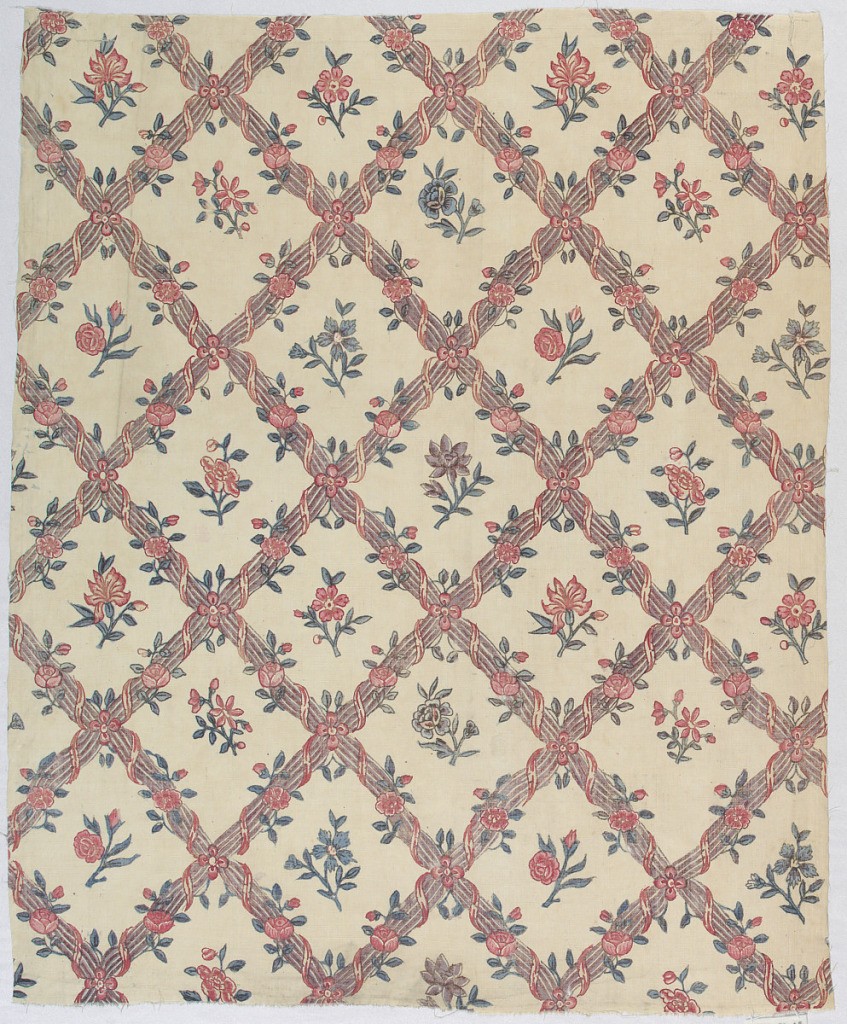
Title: Chintz
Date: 18th century
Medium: cotton Technique: mordants for 3 reds, 2 purples, and black applied by pen and brush; madder dyed; blue and yellow applied by brush; chintz on plain weave
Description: Diamond lattice of columns and curving ribbons enclosing floral sprays. Indian adaptation of a European design for printed fabric.